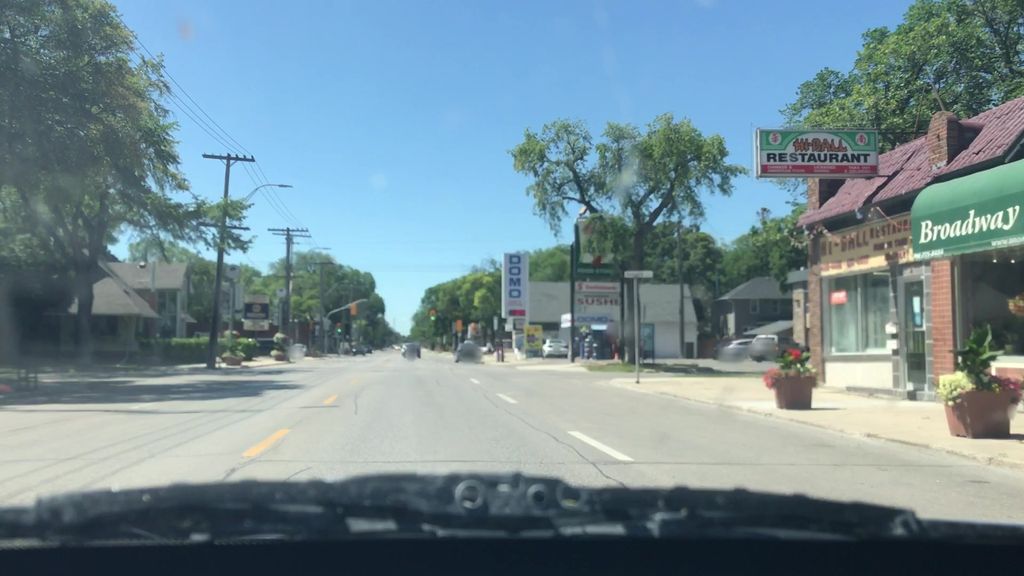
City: winnipeg